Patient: sex M, age 57
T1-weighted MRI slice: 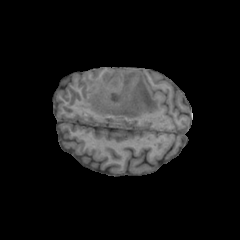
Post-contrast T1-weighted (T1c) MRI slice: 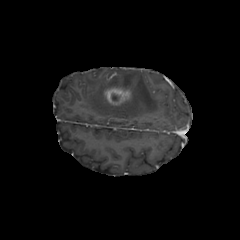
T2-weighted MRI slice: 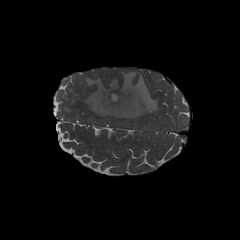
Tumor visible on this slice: yes
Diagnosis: Glioblastoma, IDH-wildtype
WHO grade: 4